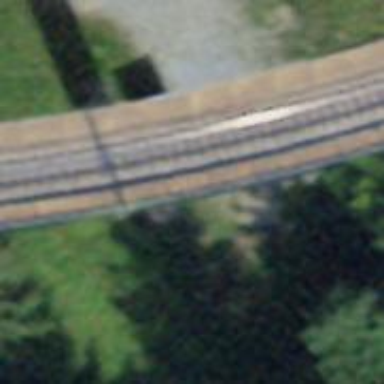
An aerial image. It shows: Narrow-gauge railway bridge with electrified contact lines and one track.